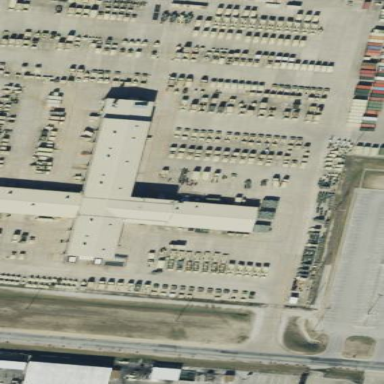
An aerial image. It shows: Military area with fence.